Field crop: tomato
Growth stage: 1
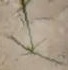
Species: cyperus